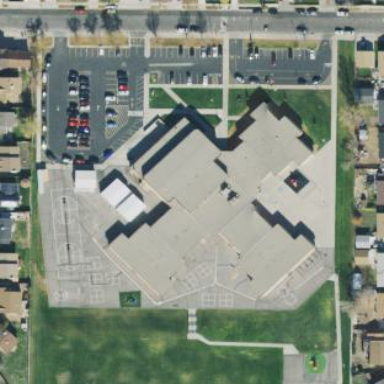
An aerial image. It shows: School building.